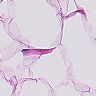
Metastatic tissue present: no